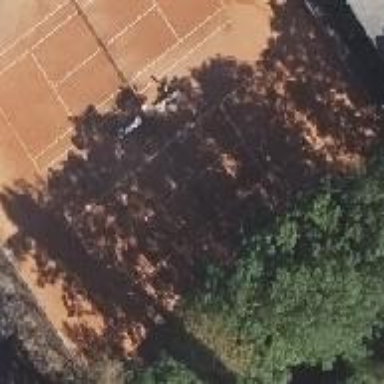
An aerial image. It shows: Clay tennis court pitch.